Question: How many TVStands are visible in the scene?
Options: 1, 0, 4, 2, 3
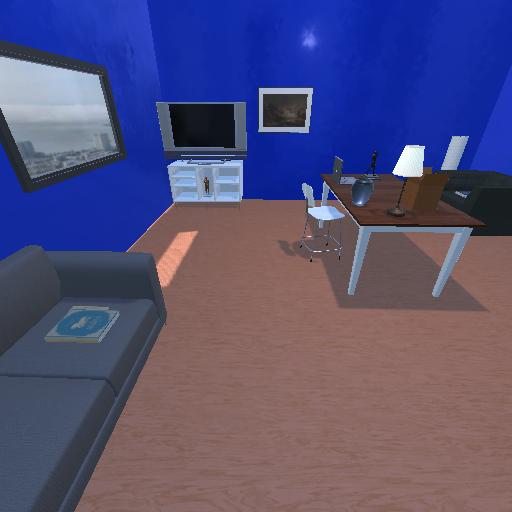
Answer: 1